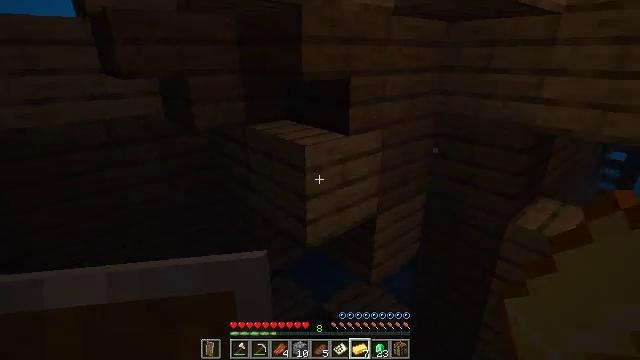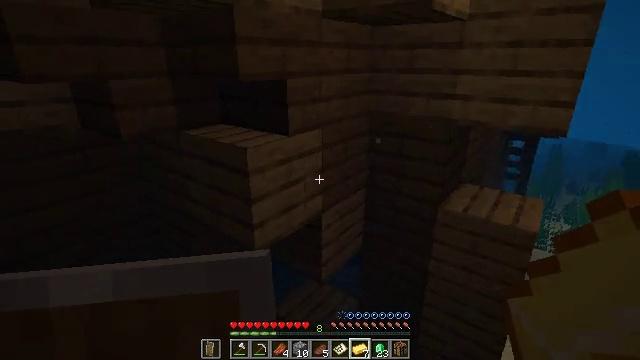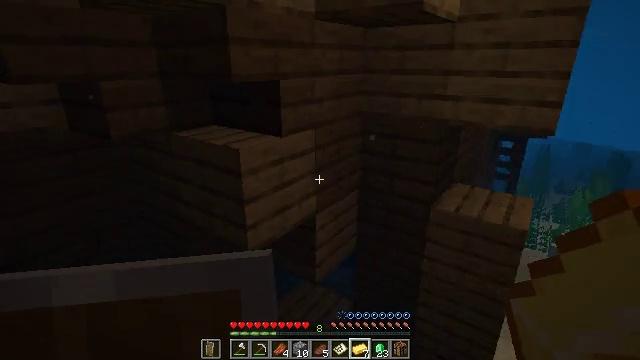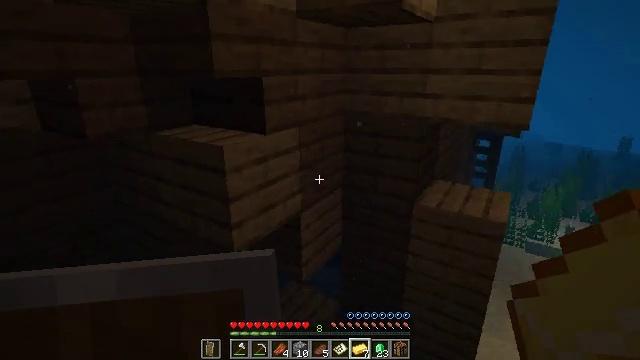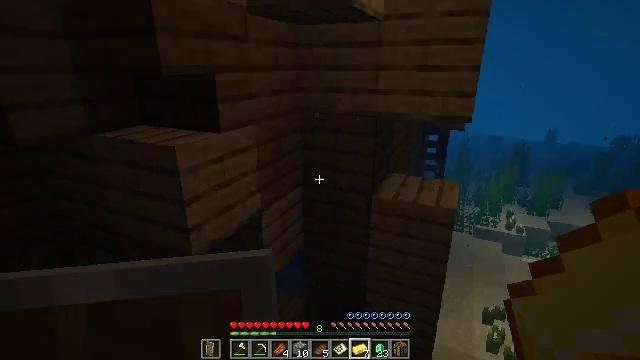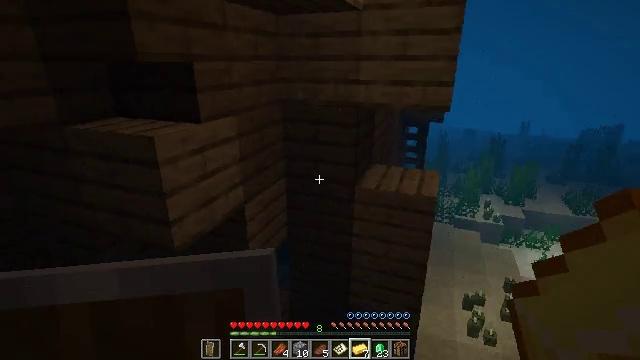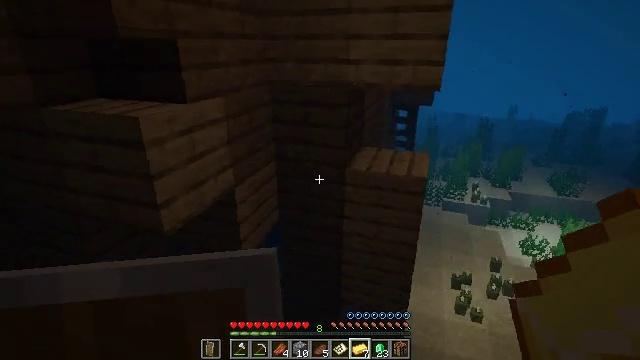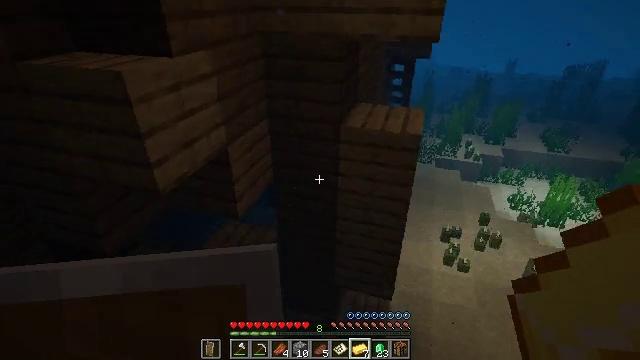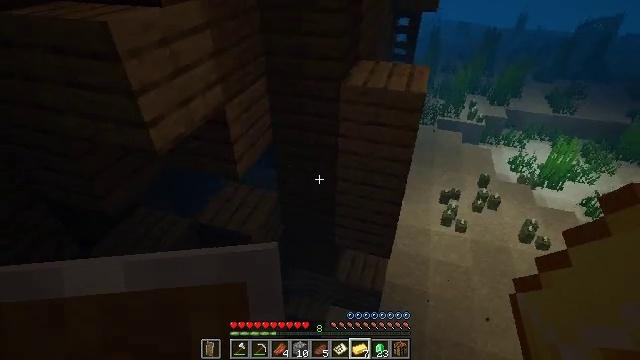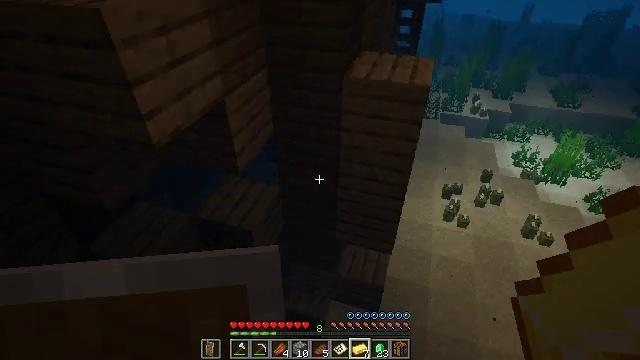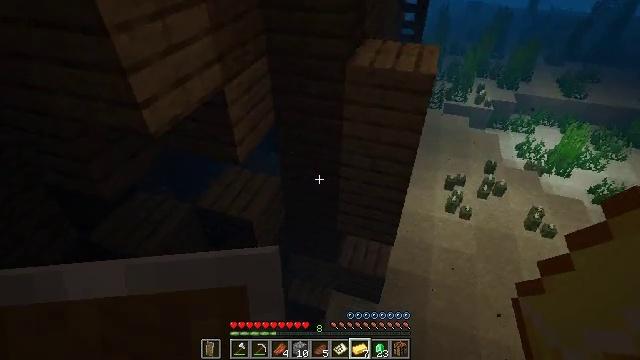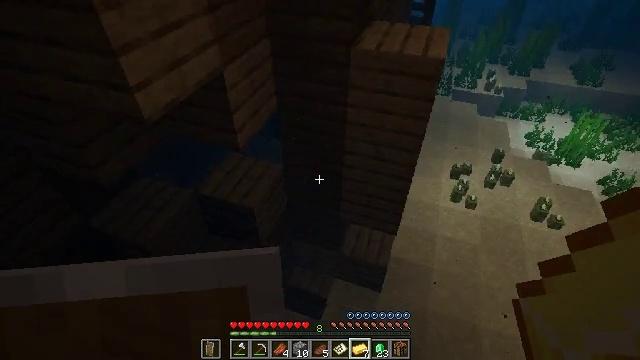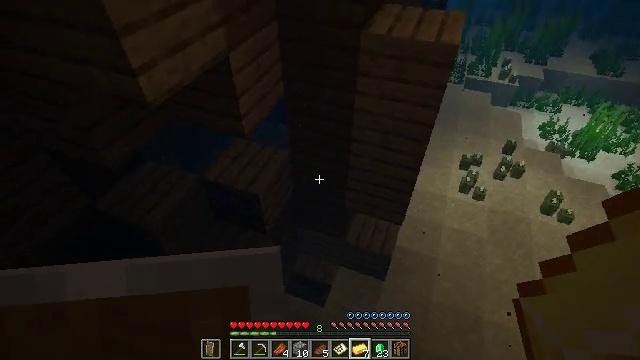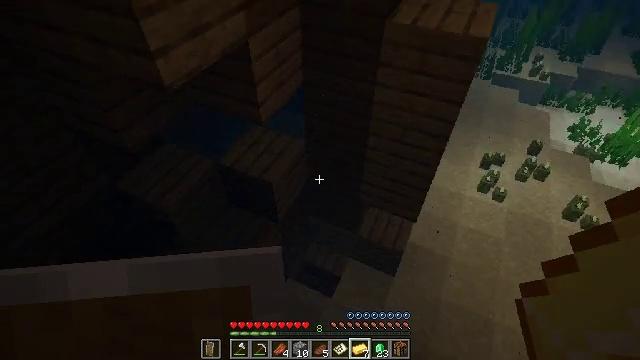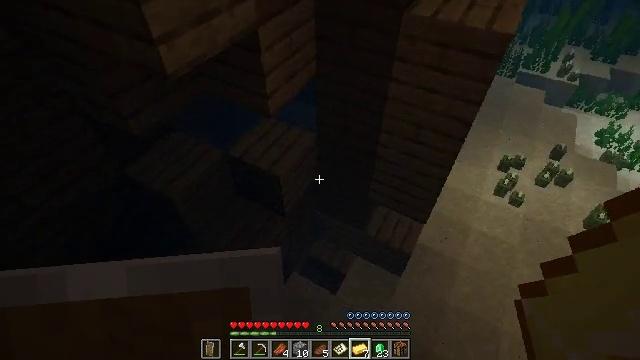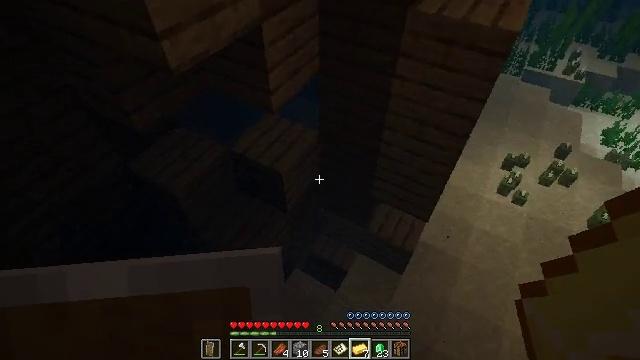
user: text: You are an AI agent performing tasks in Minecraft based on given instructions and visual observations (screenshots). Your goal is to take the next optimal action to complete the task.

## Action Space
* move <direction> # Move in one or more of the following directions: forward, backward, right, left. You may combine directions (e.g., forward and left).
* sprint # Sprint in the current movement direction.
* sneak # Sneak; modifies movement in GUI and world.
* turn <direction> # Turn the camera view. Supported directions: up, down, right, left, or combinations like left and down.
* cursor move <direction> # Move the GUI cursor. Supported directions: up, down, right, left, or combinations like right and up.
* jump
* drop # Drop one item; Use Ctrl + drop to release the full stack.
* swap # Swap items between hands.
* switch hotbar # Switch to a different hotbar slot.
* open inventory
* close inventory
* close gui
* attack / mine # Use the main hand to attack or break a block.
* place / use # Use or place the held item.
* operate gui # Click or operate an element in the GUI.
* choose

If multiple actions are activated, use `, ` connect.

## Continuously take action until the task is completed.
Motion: motion action
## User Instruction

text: Drop a filled map.
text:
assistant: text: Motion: turn right
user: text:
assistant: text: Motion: turn right
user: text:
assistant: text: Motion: turn right
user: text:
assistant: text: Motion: turn right
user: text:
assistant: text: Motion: turn right
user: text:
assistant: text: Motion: move forward, turn right and down
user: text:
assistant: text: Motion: move forward, turn right and down
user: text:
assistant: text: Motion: move forward, turn down
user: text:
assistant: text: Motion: move forward, turn down
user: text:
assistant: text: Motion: move forward and move right, turn down
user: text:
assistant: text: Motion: move forward and move right, turn left and down
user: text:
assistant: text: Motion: move forward and move right, turn left and down
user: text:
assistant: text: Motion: move forward and move right, turn left and down
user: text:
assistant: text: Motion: move forward and move right, turn left and down
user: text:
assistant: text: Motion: move forward and move right
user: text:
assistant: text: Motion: move forward and move right, turn left
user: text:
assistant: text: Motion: move forward and move right, turn left
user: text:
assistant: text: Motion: move forward and move right
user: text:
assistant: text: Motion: move forward and move right, turn left
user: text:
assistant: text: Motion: move forward and move right, turn left
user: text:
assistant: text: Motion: move forward and move right, turn left and up
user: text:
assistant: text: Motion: move right, turn left and up
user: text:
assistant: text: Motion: move right
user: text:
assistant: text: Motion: move right
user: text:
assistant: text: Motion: move right, turn left
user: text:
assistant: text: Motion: move right, turn left and down
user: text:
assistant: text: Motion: move right, turn left and down
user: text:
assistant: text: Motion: move right
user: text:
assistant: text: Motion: move right, turn left and down
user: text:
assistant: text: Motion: move right